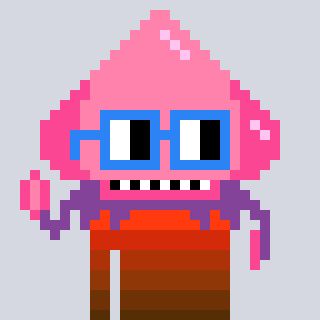
a pixel art character with square blue glasses, a squid-shaped head and a peachy-colored body on a cool background